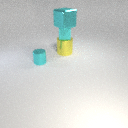
large cyan metal cube above large yellow metal cylinder